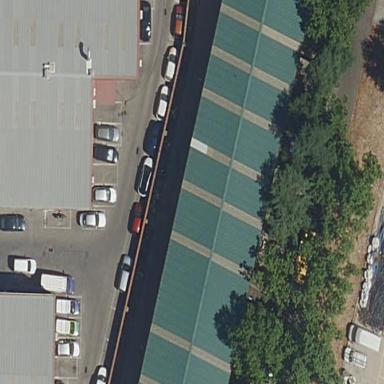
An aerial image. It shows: Industrial building.